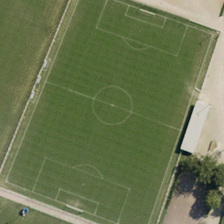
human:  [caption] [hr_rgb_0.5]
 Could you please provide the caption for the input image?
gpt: on the lawn built a football field with some trees nearby .

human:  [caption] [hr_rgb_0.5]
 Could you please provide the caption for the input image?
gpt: on the lawn built a football field with some trees nearby .

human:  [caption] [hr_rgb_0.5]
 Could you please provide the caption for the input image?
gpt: the football field next to a grassland .

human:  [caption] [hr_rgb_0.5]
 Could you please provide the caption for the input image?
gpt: here lies a green soccer field in this lawn next to the cemnet ground .

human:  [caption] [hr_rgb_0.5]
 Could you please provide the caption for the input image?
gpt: a football field is near several green trees and meadows .